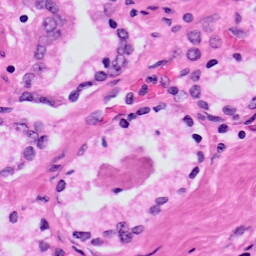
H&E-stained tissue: Prostate